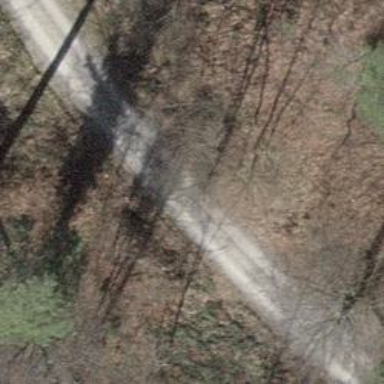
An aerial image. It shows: Gravel track with grade 2 tracktype.